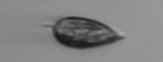
Label: Prorocentrum_triestinum